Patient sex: M
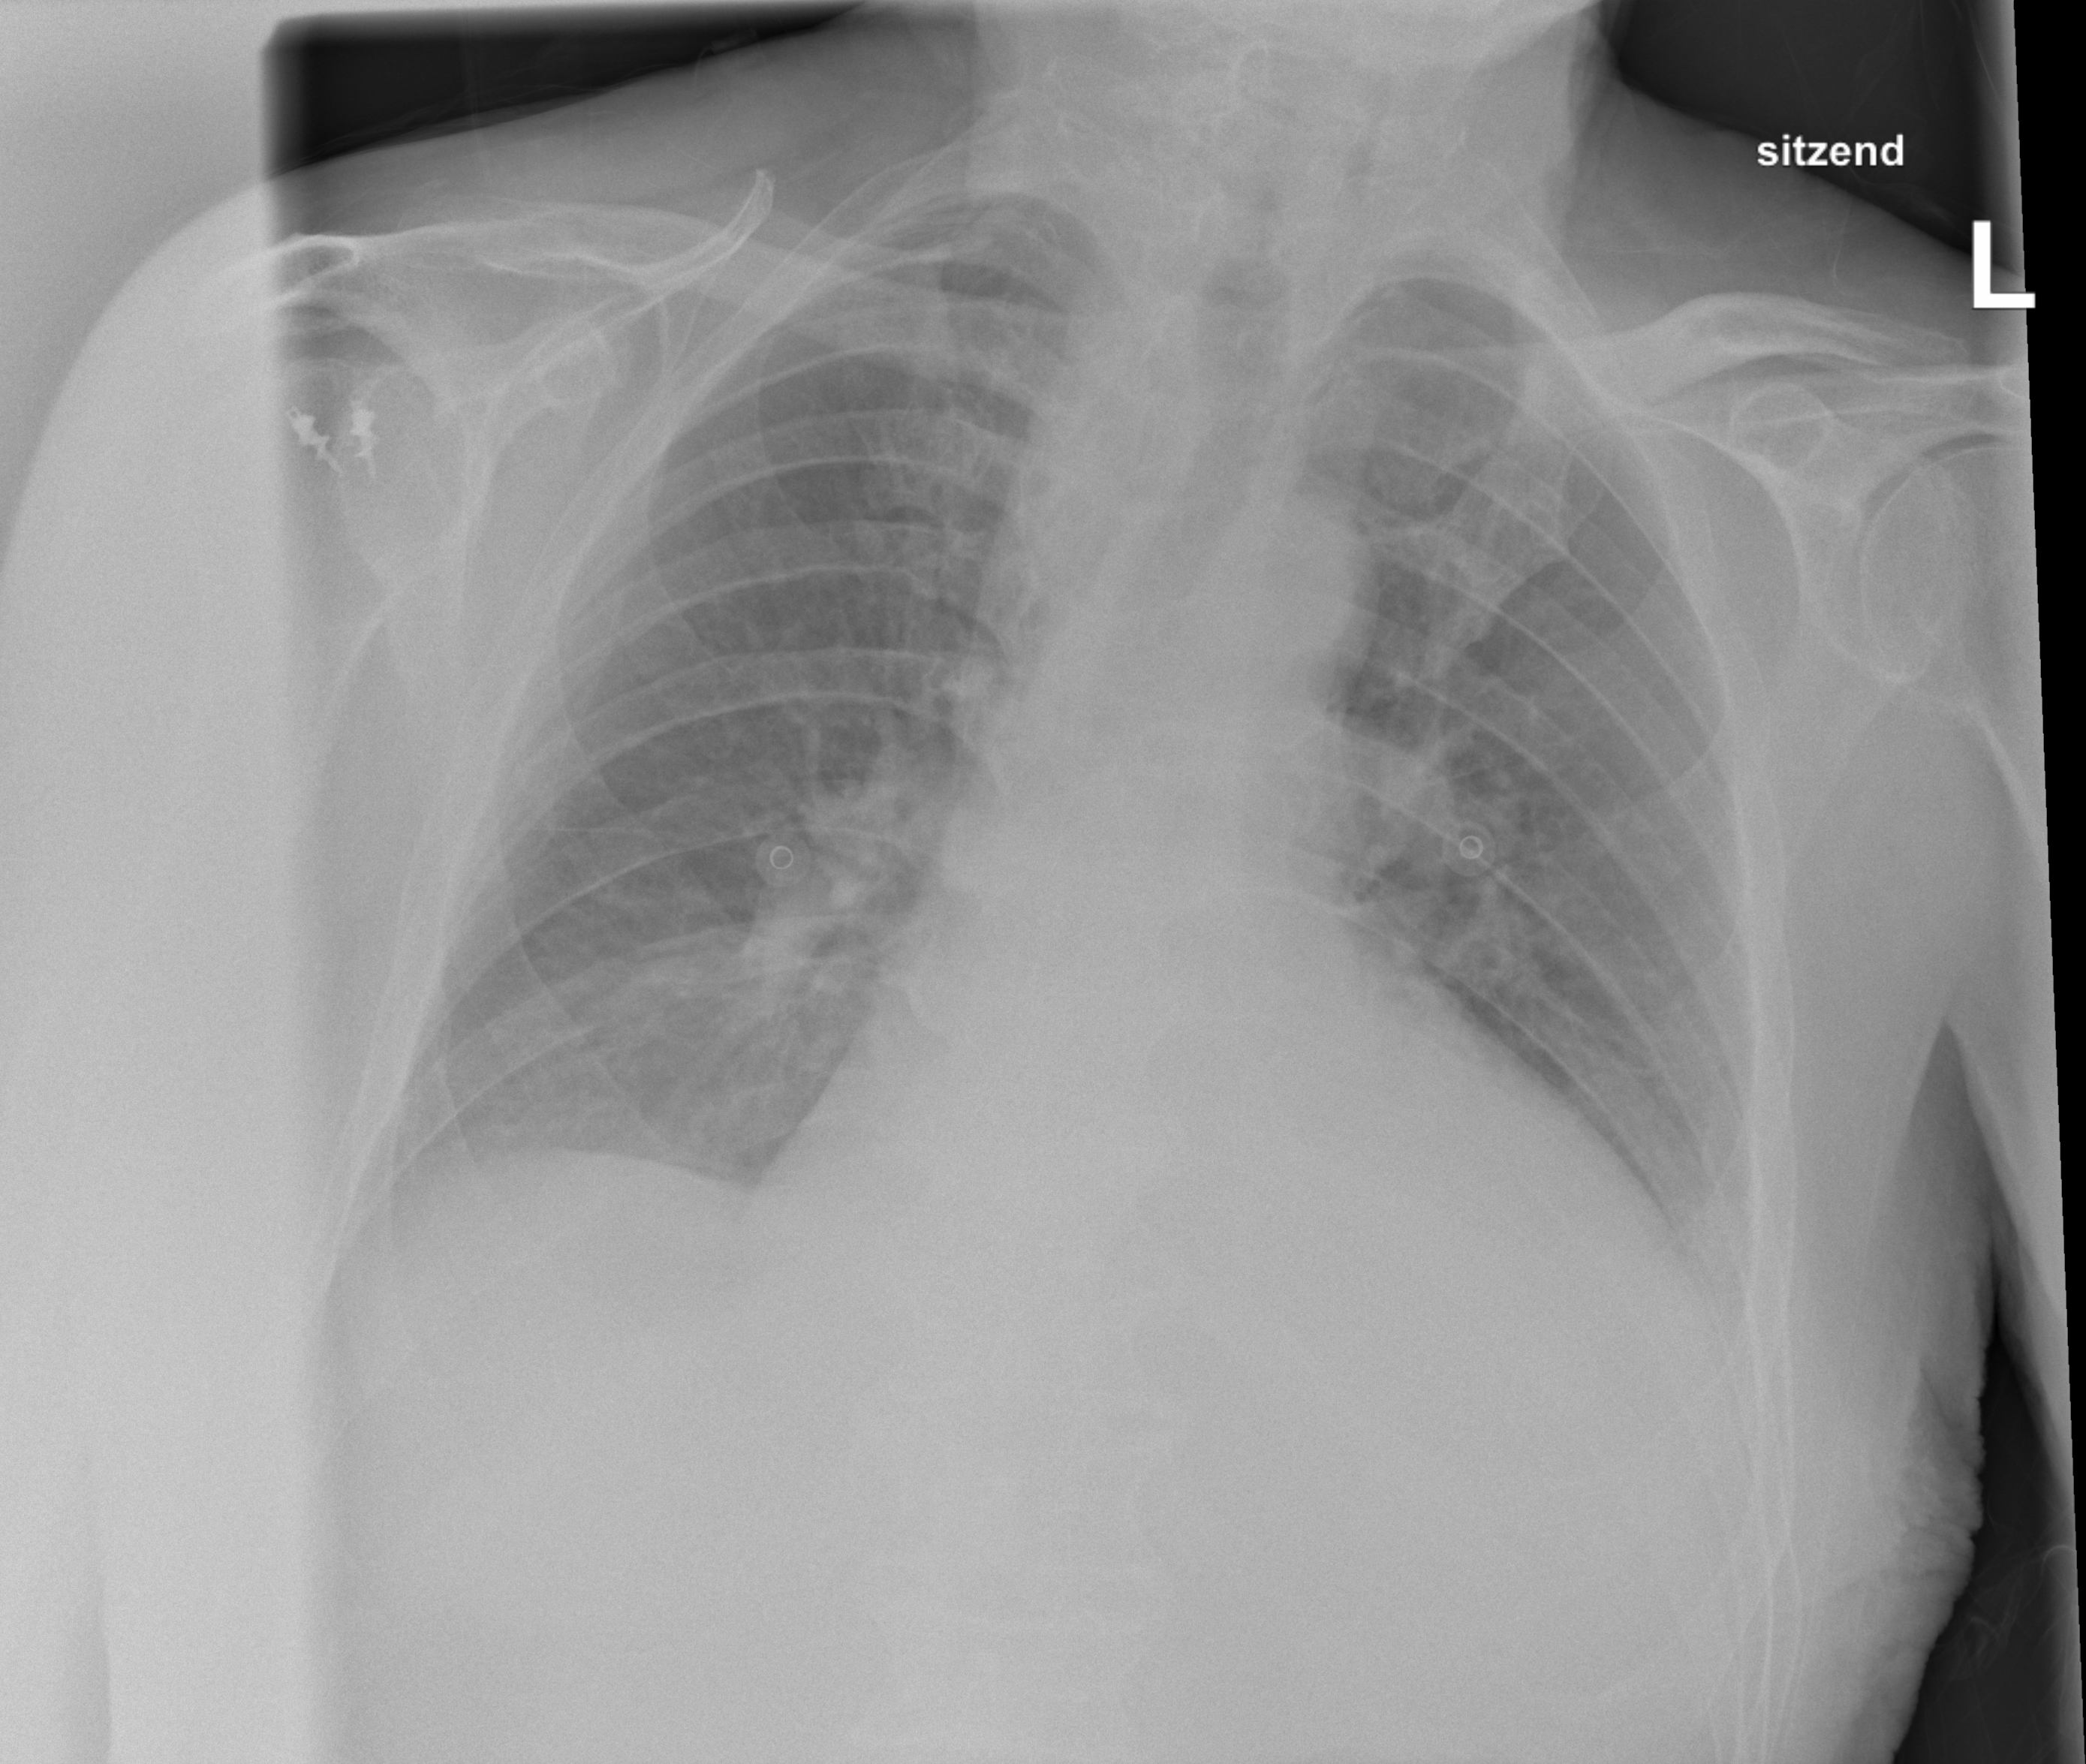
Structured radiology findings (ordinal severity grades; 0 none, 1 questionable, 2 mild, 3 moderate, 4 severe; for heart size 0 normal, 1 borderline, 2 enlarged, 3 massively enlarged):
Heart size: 3
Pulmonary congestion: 2
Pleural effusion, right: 0
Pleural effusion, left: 2
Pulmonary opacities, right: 2
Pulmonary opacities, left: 0
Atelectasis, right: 0
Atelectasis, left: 0